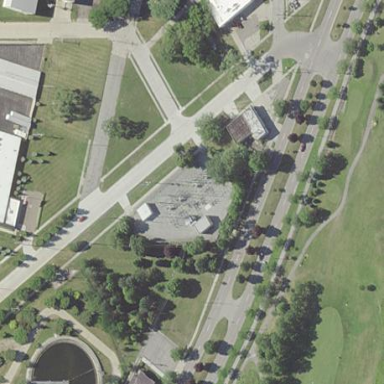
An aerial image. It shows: Transmission substation.